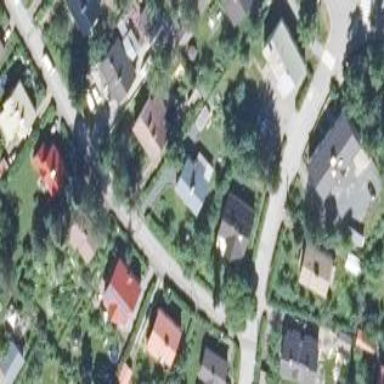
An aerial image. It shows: Residential area.